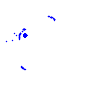
Particle: electron